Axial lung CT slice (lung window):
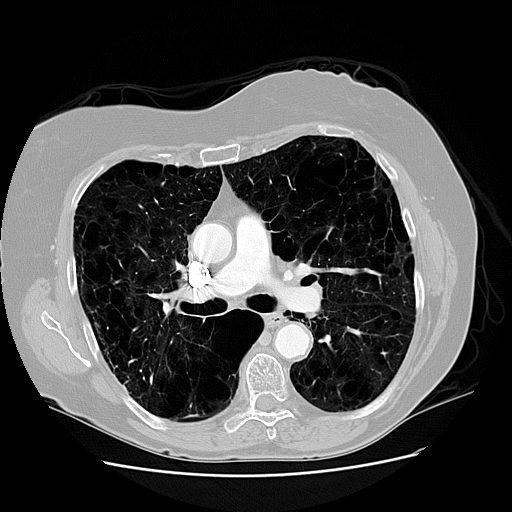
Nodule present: no